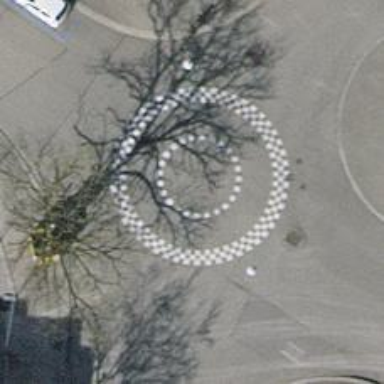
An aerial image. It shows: Rosette traffic calming feature.